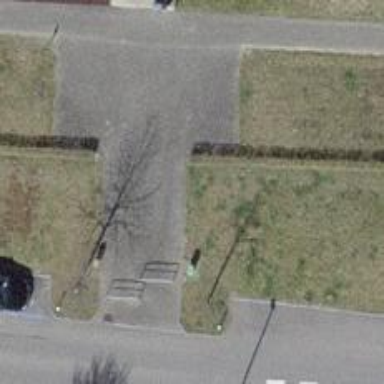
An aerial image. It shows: Double cycle barrier.